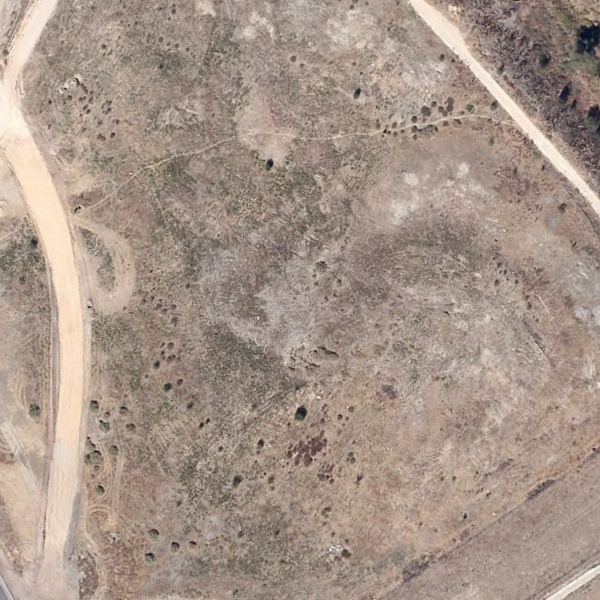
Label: BareLand